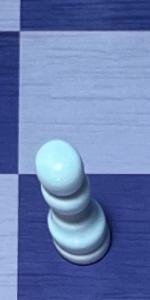
Label: Pawn_White